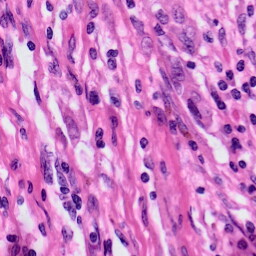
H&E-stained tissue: Skin